Aerial crown-view tile of a tropical tree (Barro Colorado Island, Panama), acquired 20240918:
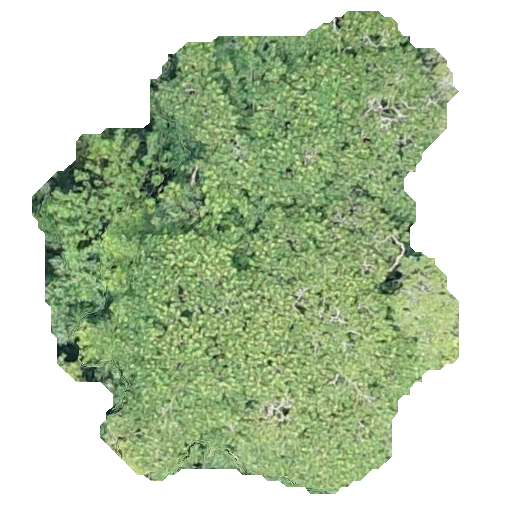
Species: Hura crepitans
GBIF accepted scientific name: Hura crepitans
Crown area: 233.412 m²